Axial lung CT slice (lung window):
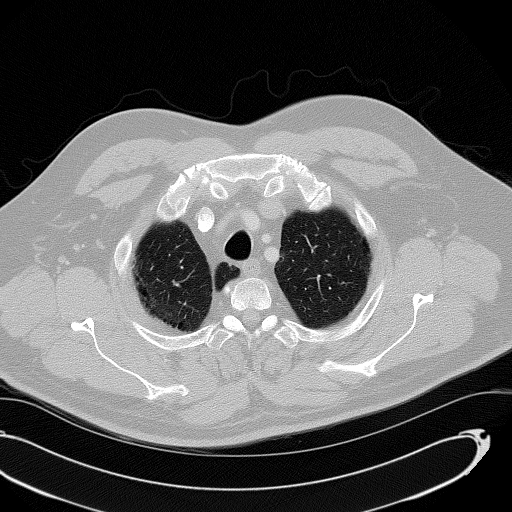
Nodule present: no